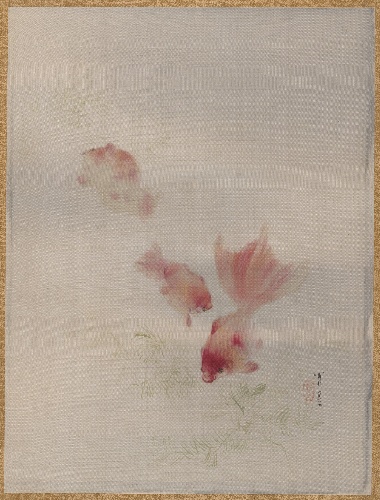
Artist: Watanabe Seitei
Artist bio: Japanese, 1851–1918
Date: ca. 1887
Object type: Album leaf
Classification: Paintings
Medium: Album leaf; ink and color on silk
Culture: Japan
Period: Meiji period (1868–1912)
Dimensions: 13 7/8 x 10 1/2 in. (35.2 x 26.7 cm)
Department: Asian Art
Credit line: Charles Stewart Smith Collection, Gift of Mrs. Charles Stewart Smith, Charles Stewart Smith Jr., and Howard Caswell Smith, in memory of Charles Stewart Smith, 1914
Accession year: 1914
Repository: Metropolitan Museum of Art, New York, NY
Tags: Fish